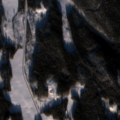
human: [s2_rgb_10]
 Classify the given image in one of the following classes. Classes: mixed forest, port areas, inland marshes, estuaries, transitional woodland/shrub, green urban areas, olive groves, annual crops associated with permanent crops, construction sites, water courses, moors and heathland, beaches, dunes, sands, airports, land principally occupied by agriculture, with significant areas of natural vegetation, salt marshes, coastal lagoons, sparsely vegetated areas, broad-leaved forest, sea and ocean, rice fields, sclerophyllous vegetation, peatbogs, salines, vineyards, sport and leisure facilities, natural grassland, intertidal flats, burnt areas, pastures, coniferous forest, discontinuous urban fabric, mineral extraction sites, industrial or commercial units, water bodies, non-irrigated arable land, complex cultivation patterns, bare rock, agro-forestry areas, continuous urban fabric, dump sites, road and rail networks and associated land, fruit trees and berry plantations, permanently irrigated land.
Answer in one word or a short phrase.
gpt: land principally occupied by agriculture, with significant areas of natural vegetation, coniferous forest, mixed forest, water bodies